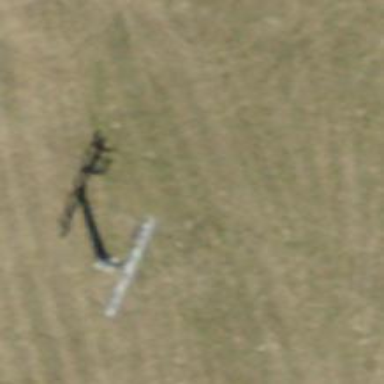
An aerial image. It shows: Pylon used for aerialway.